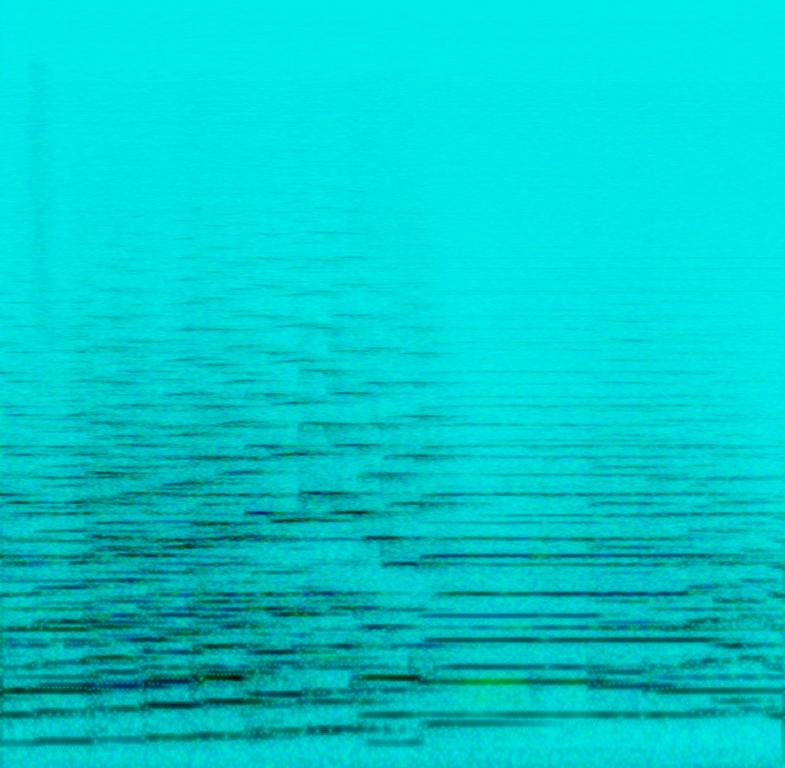
A live recording of a brass ensemble in a chamber style arrangement. Natural reverb from a recital hall is present. The music features counterpoint amongst the different instruments, and the mood is stately and noble.